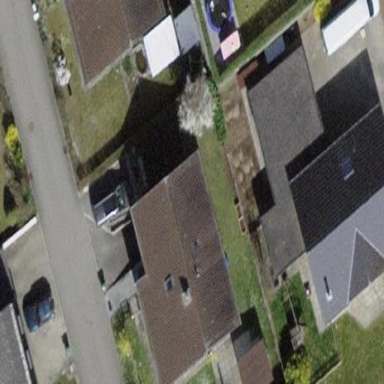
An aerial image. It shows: Building with tiled roof.